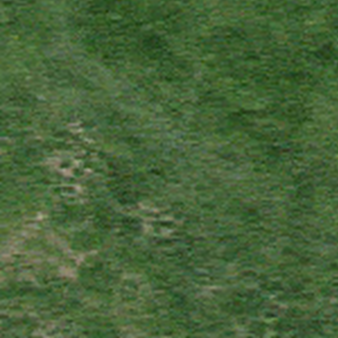
Label: other